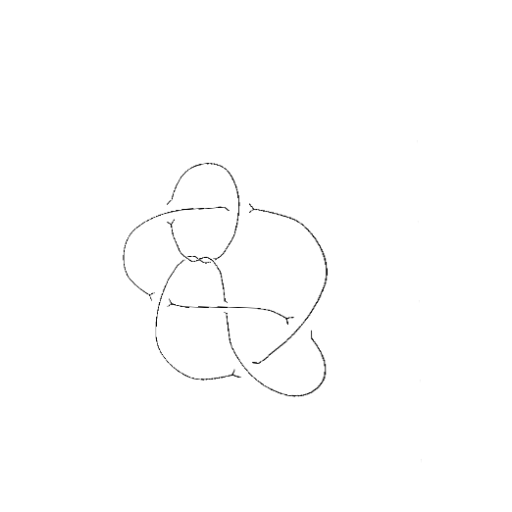
Crossing number: 9